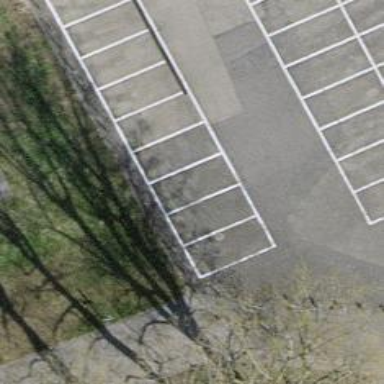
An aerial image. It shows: Bollard barrier.